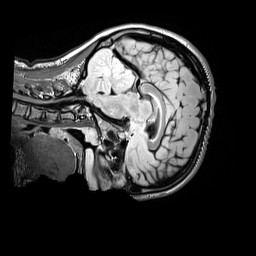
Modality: FLAIR
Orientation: sagittal
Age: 12
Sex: female
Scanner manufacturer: siemens
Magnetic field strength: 3 T
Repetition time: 5 s
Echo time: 0.388 s